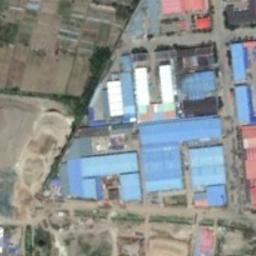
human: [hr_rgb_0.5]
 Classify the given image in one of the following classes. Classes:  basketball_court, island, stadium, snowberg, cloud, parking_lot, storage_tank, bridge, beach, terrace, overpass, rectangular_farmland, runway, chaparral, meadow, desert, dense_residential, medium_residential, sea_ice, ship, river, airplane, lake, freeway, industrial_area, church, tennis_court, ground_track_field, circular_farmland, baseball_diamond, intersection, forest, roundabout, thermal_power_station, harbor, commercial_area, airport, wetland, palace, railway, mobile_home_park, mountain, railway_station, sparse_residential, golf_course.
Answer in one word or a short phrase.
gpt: industrial_area